This continuous-wavelet-transform scalogram was computed from a bearing vibration snapshot. What is the most likely bearing condition (normal, inner_race, outer_race, ball)?
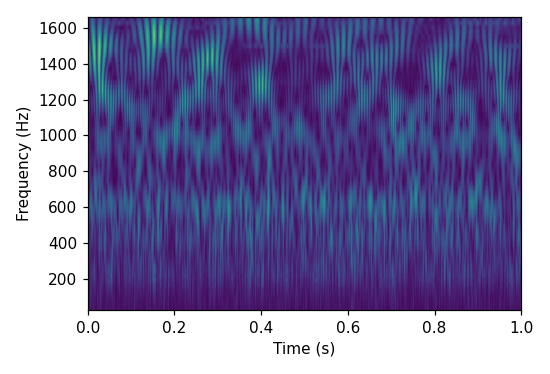
Answer: outer_race